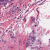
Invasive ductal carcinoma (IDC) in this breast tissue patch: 0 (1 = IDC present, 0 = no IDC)